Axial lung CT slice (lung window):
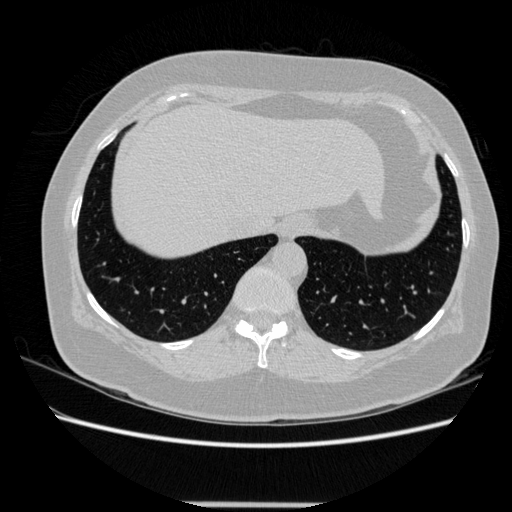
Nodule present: no